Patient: sex F, age 68
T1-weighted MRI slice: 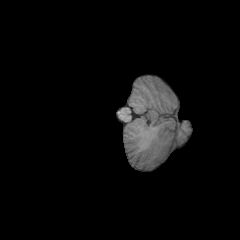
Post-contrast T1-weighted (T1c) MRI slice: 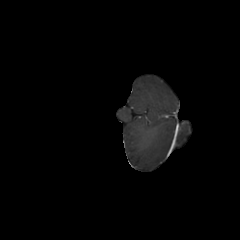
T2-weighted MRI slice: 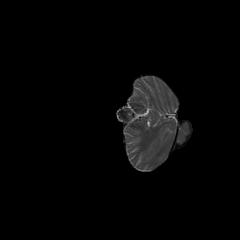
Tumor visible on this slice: no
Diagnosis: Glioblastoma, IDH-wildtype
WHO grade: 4